Question: Find the horizontal coordinate of the first time the ball hits the ground. The result is rounded down to the nearest integer. Note that there is no energy loss in the event of a collision
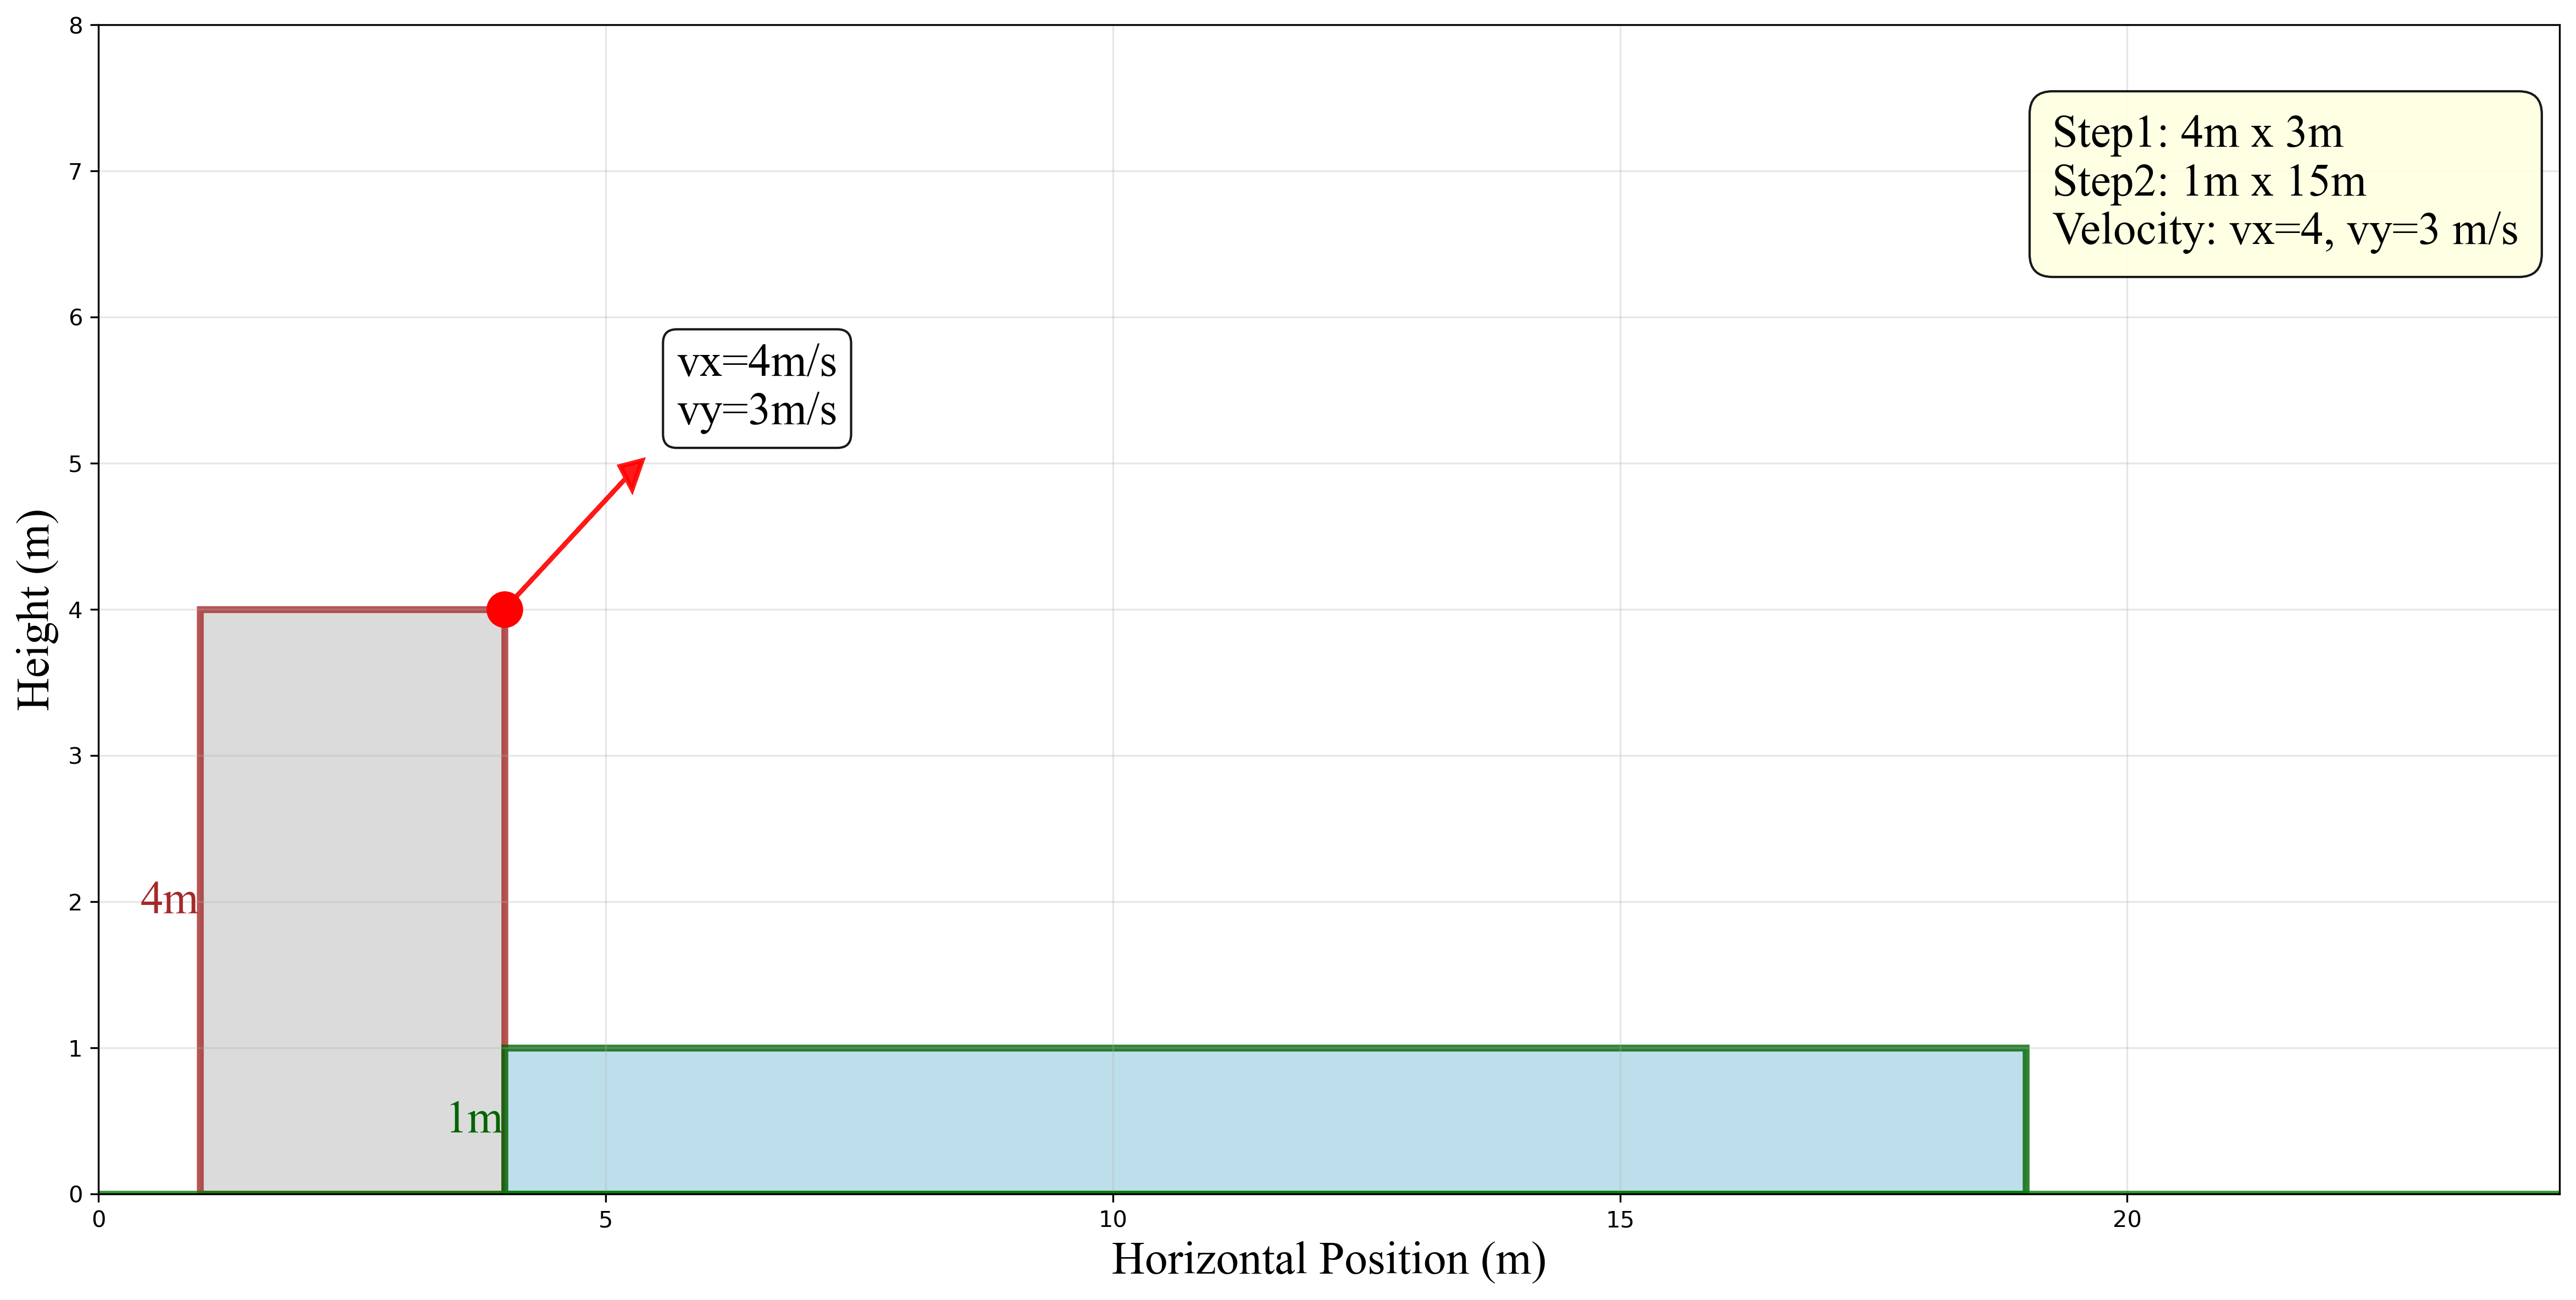
Answer: 22